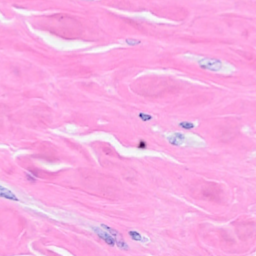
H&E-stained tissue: Breast